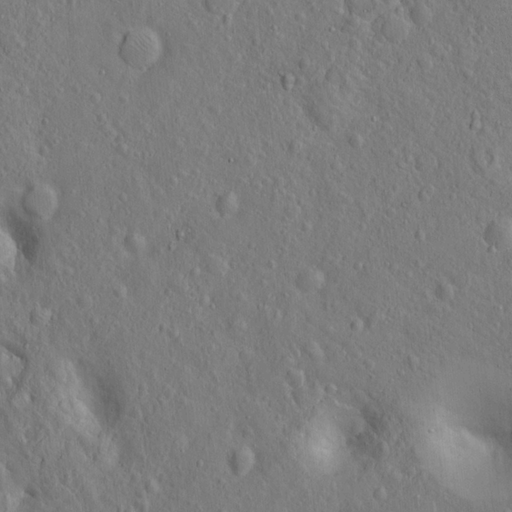
Objects detected: cone, cone